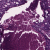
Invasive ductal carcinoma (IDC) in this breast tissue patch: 0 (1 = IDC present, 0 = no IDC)